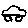
Label: car